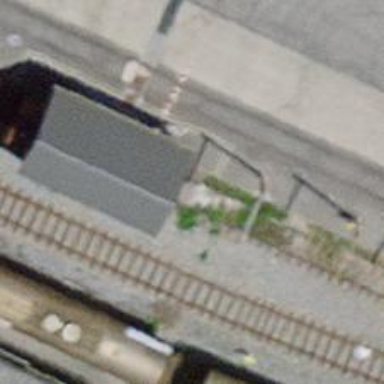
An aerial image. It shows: Single railway spur track.